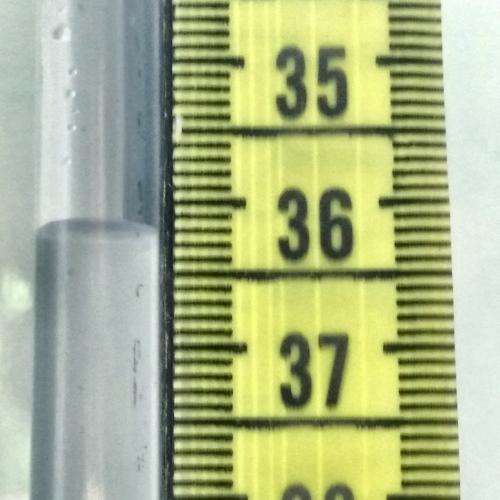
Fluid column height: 36.2 cm